Question: There are couple of tutorials about how to center text in a link vertically. But i didn't found any that matches my criteria:
'''
ul {
list-style-type: none;
}
li {
height: 40px;
width: 160px;
background: red;
border-bottom: 1px solid green;
}
li a {
line-height: 1;
}
li a em {
width: 40px;
height: 40px;
float: left;
display: inline-block;
background: yellow;
}
'''
'''
<ul>
<li>
<a><em></em>Text one line</a>
</li>
<li>
<a><em></em>Text multile line Very Very long</a>
</li>
</ul>
'''
and so it looks:

but text in all this links must be centererd vertically, i can do it so:
'''
li a{
line-height: 40px;
}
'''
but then multiline text if positioned wrong.
How could i solve my problem?
<URL>
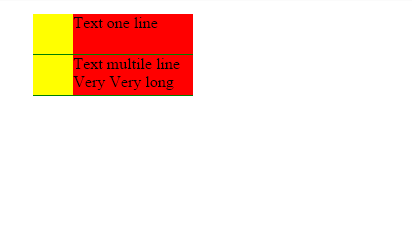
Answer: If you can use a extra span around the text, then you can use an approach from <URL> to center the text.
'''
<ul>
<li>
<a><em></em><span>Text one line</span></a>
</li>
<li>
<a><em></em><span>Text multile line Very Very long</span></a>
</li>
</ul>
'''
And the css:
'''
ul{
list-style-type: none;
}
li{
height: 40px;
width: 160px;
background: red;
border-bottom: 1px solid green;
}
li a{
line-height: 1;
}
li a em{
width: 40px;
height: 40px;
display: inline-block;
background: yellow;
line-height: 100%;
vertical-align: middle;
}
li a span {
display: inline-block;
line-height: 100%;
vertical-align: middle;
max-width: 120px;
}
'''
See this <URL>.